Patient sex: M
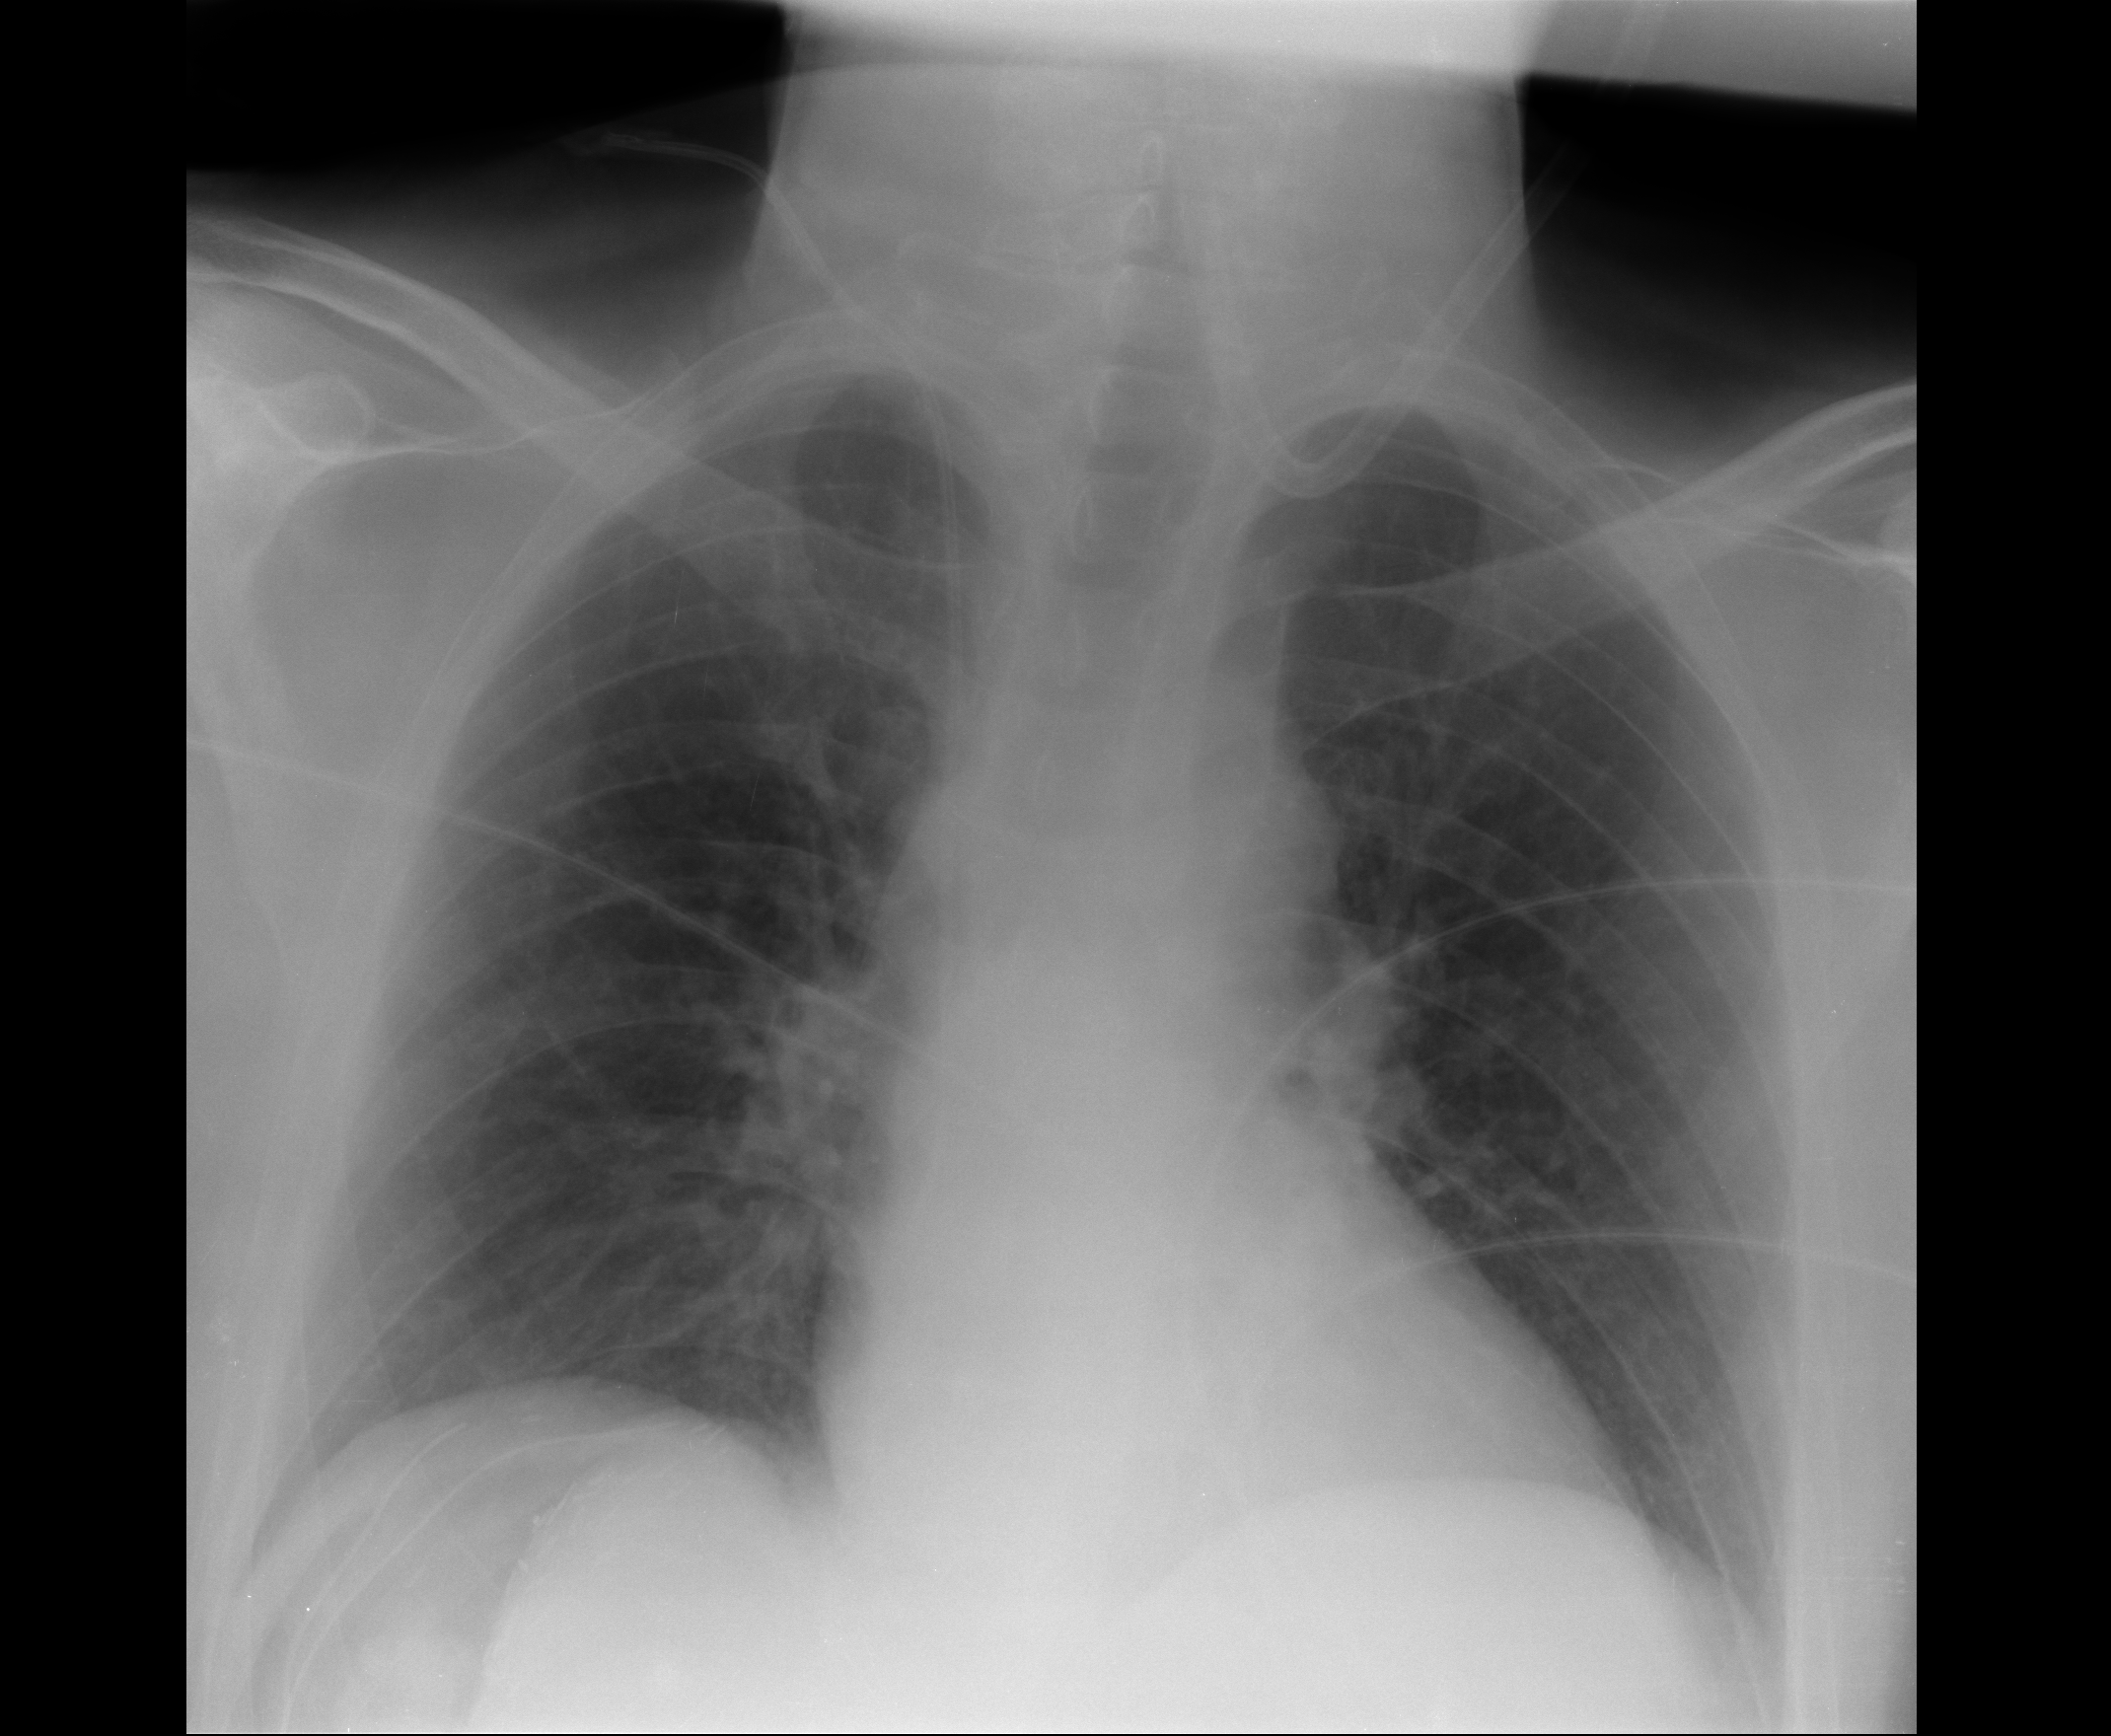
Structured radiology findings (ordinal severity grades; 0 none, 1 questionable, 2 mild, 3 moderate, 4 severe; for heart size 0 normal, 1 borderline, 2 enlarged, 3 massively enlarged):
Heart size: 0
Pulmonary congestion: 1
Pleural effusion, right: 0
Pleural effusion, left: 0
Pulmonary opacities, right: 0
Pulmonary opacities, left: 0
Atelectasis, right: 1
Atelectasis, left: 0